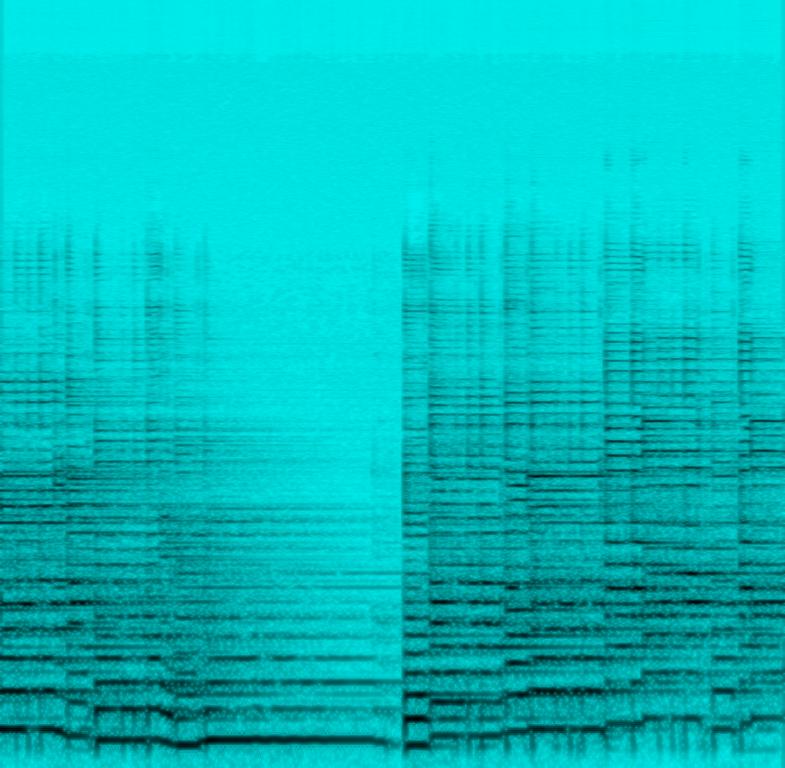
Someone is playing a melody on the e-guitar with a lot of reverb and a little bit of delay. This song may be playing guitar at home.